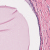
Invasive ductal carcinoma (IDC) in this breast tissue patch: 0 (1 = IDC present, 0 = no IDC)